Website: walmart
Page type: customer-info-address
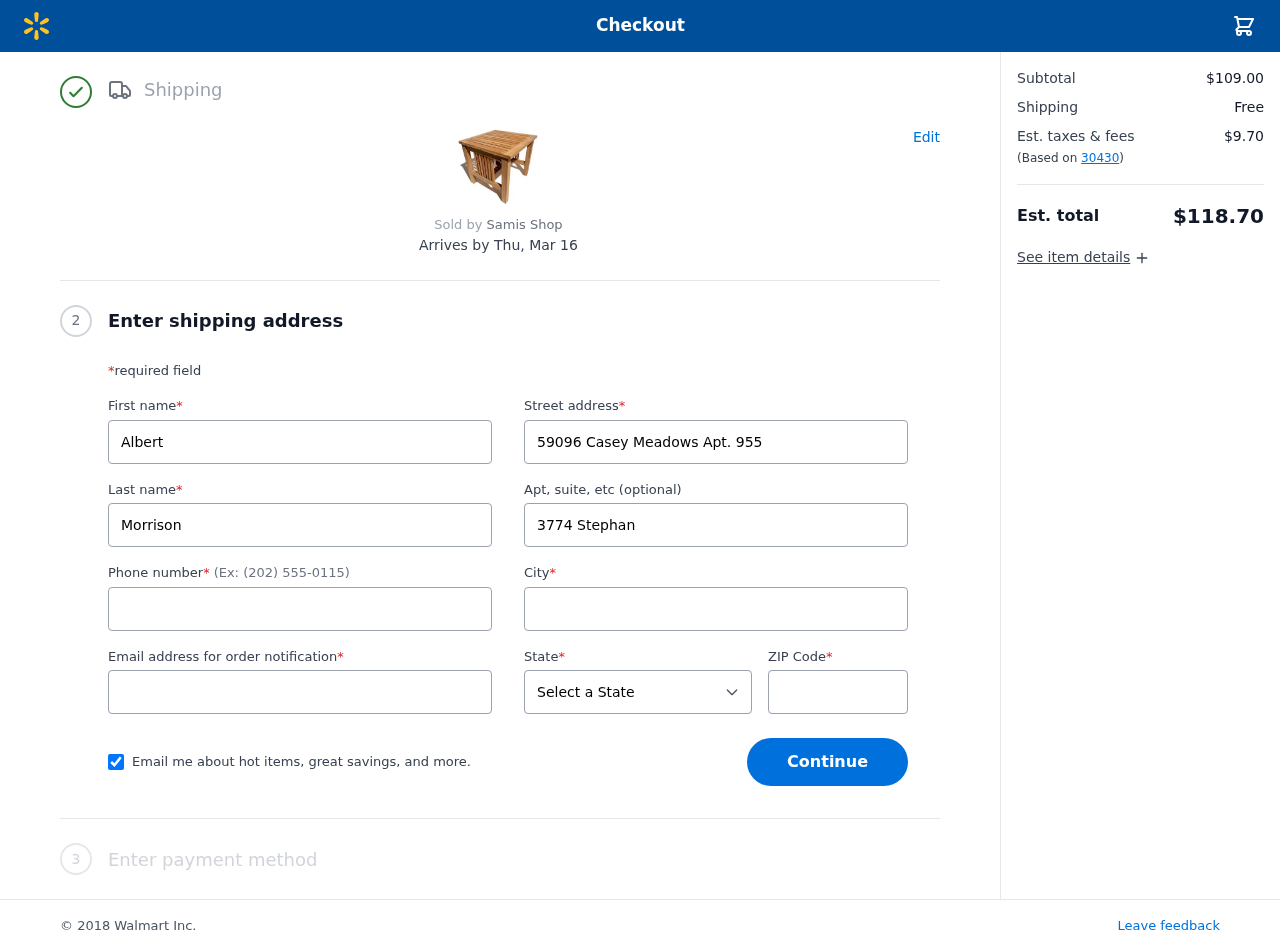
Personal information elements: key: PII_CITY
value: Allisontown
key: PII_EMAIL
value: amorrison@yahoo.com
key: PII_FIRSTNAME
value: Albert
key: PII_LASTNAME
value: Morrison
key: PII_PHONE
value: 6015242898
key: PII_POSTCODE
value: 30430
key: PII_STATE
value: Texas
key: PII_STREET
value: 59096 Casey Meadows Apt. 955
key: PII_STREET2
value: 3774 Stephanie Key
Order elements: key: ORDER_DELIVERY_DATE
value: Thu, Mar 16
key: ORDER_SUBTOTAL
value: $109.00
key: ORDER_SHIPPING_COST
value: Free
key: ORDER_TAX
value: $9.70
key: ORDER_TOTAL
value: $118.70